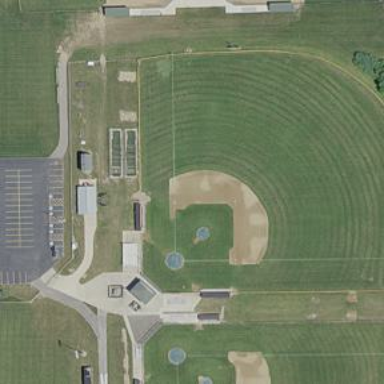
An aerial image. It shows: Baseball pitch for leisure and sports activities.